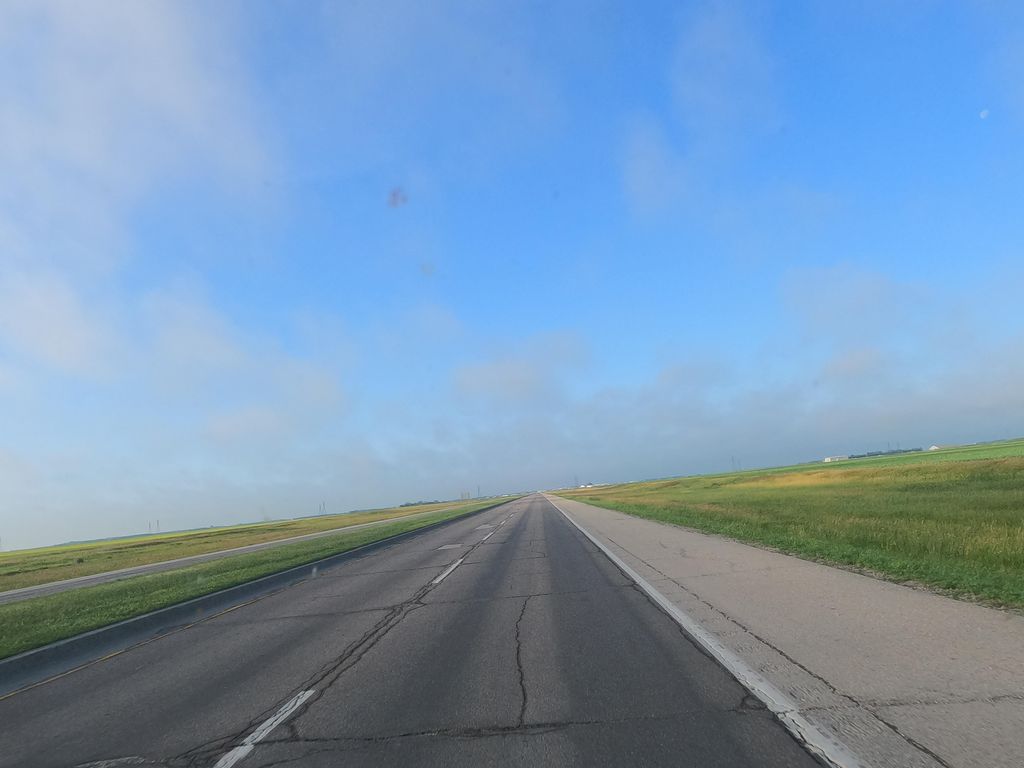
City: winnipeg